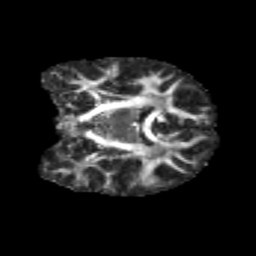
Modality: FA
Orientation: coronal
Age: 11
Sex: male
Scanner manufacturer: siemens
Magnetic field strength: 3 T
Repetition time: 3.8 s
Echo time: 0.07 s